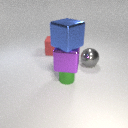
large red rubber cube behind large gray metal sphere